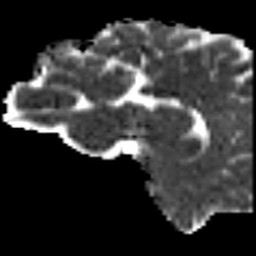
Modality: MD
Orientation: sagittal
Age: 23
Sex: male
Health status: healthy
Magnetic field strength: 3 T
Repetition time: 8.4 s
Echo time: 0.0926 s